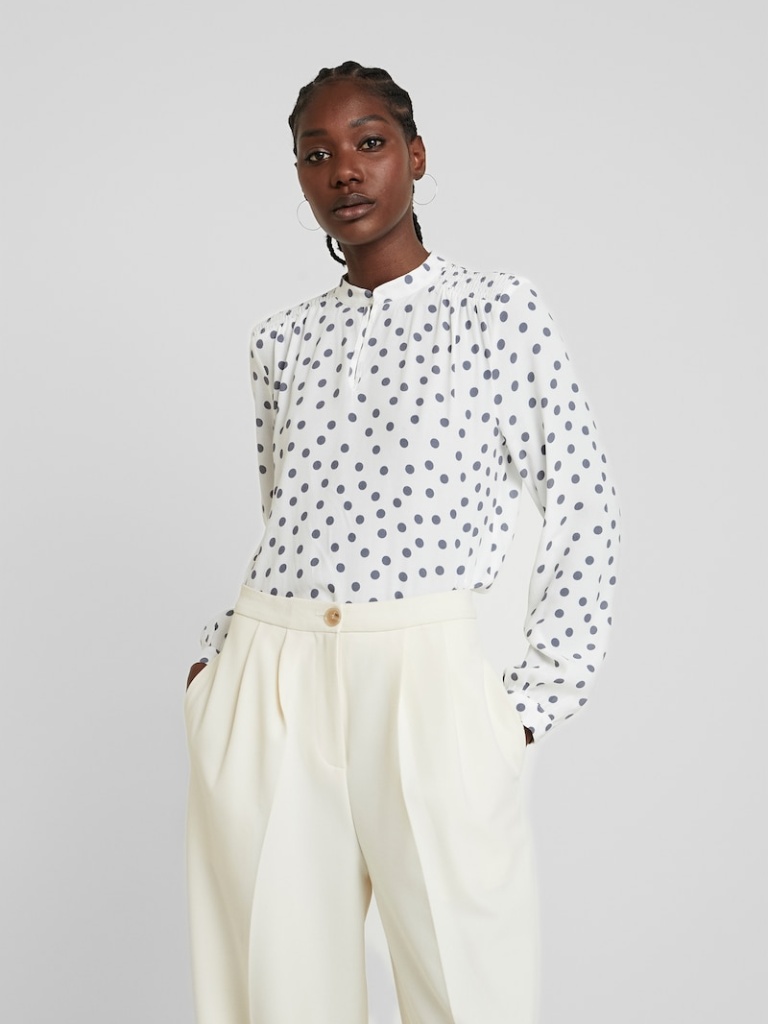
cotton relaxed a long-sleeved with the sleeves down hip length Fully Tucked in mandarin blouse